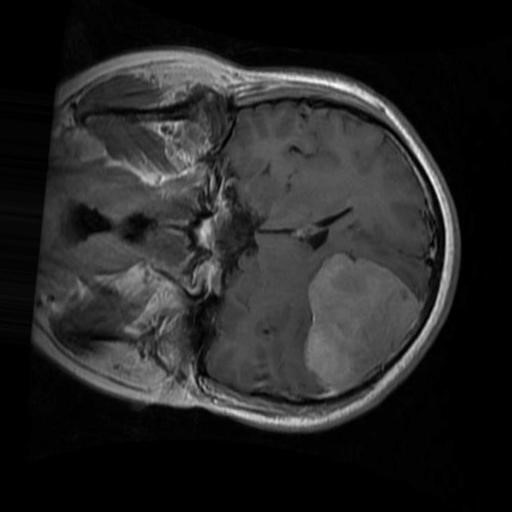
Label: brain_menin